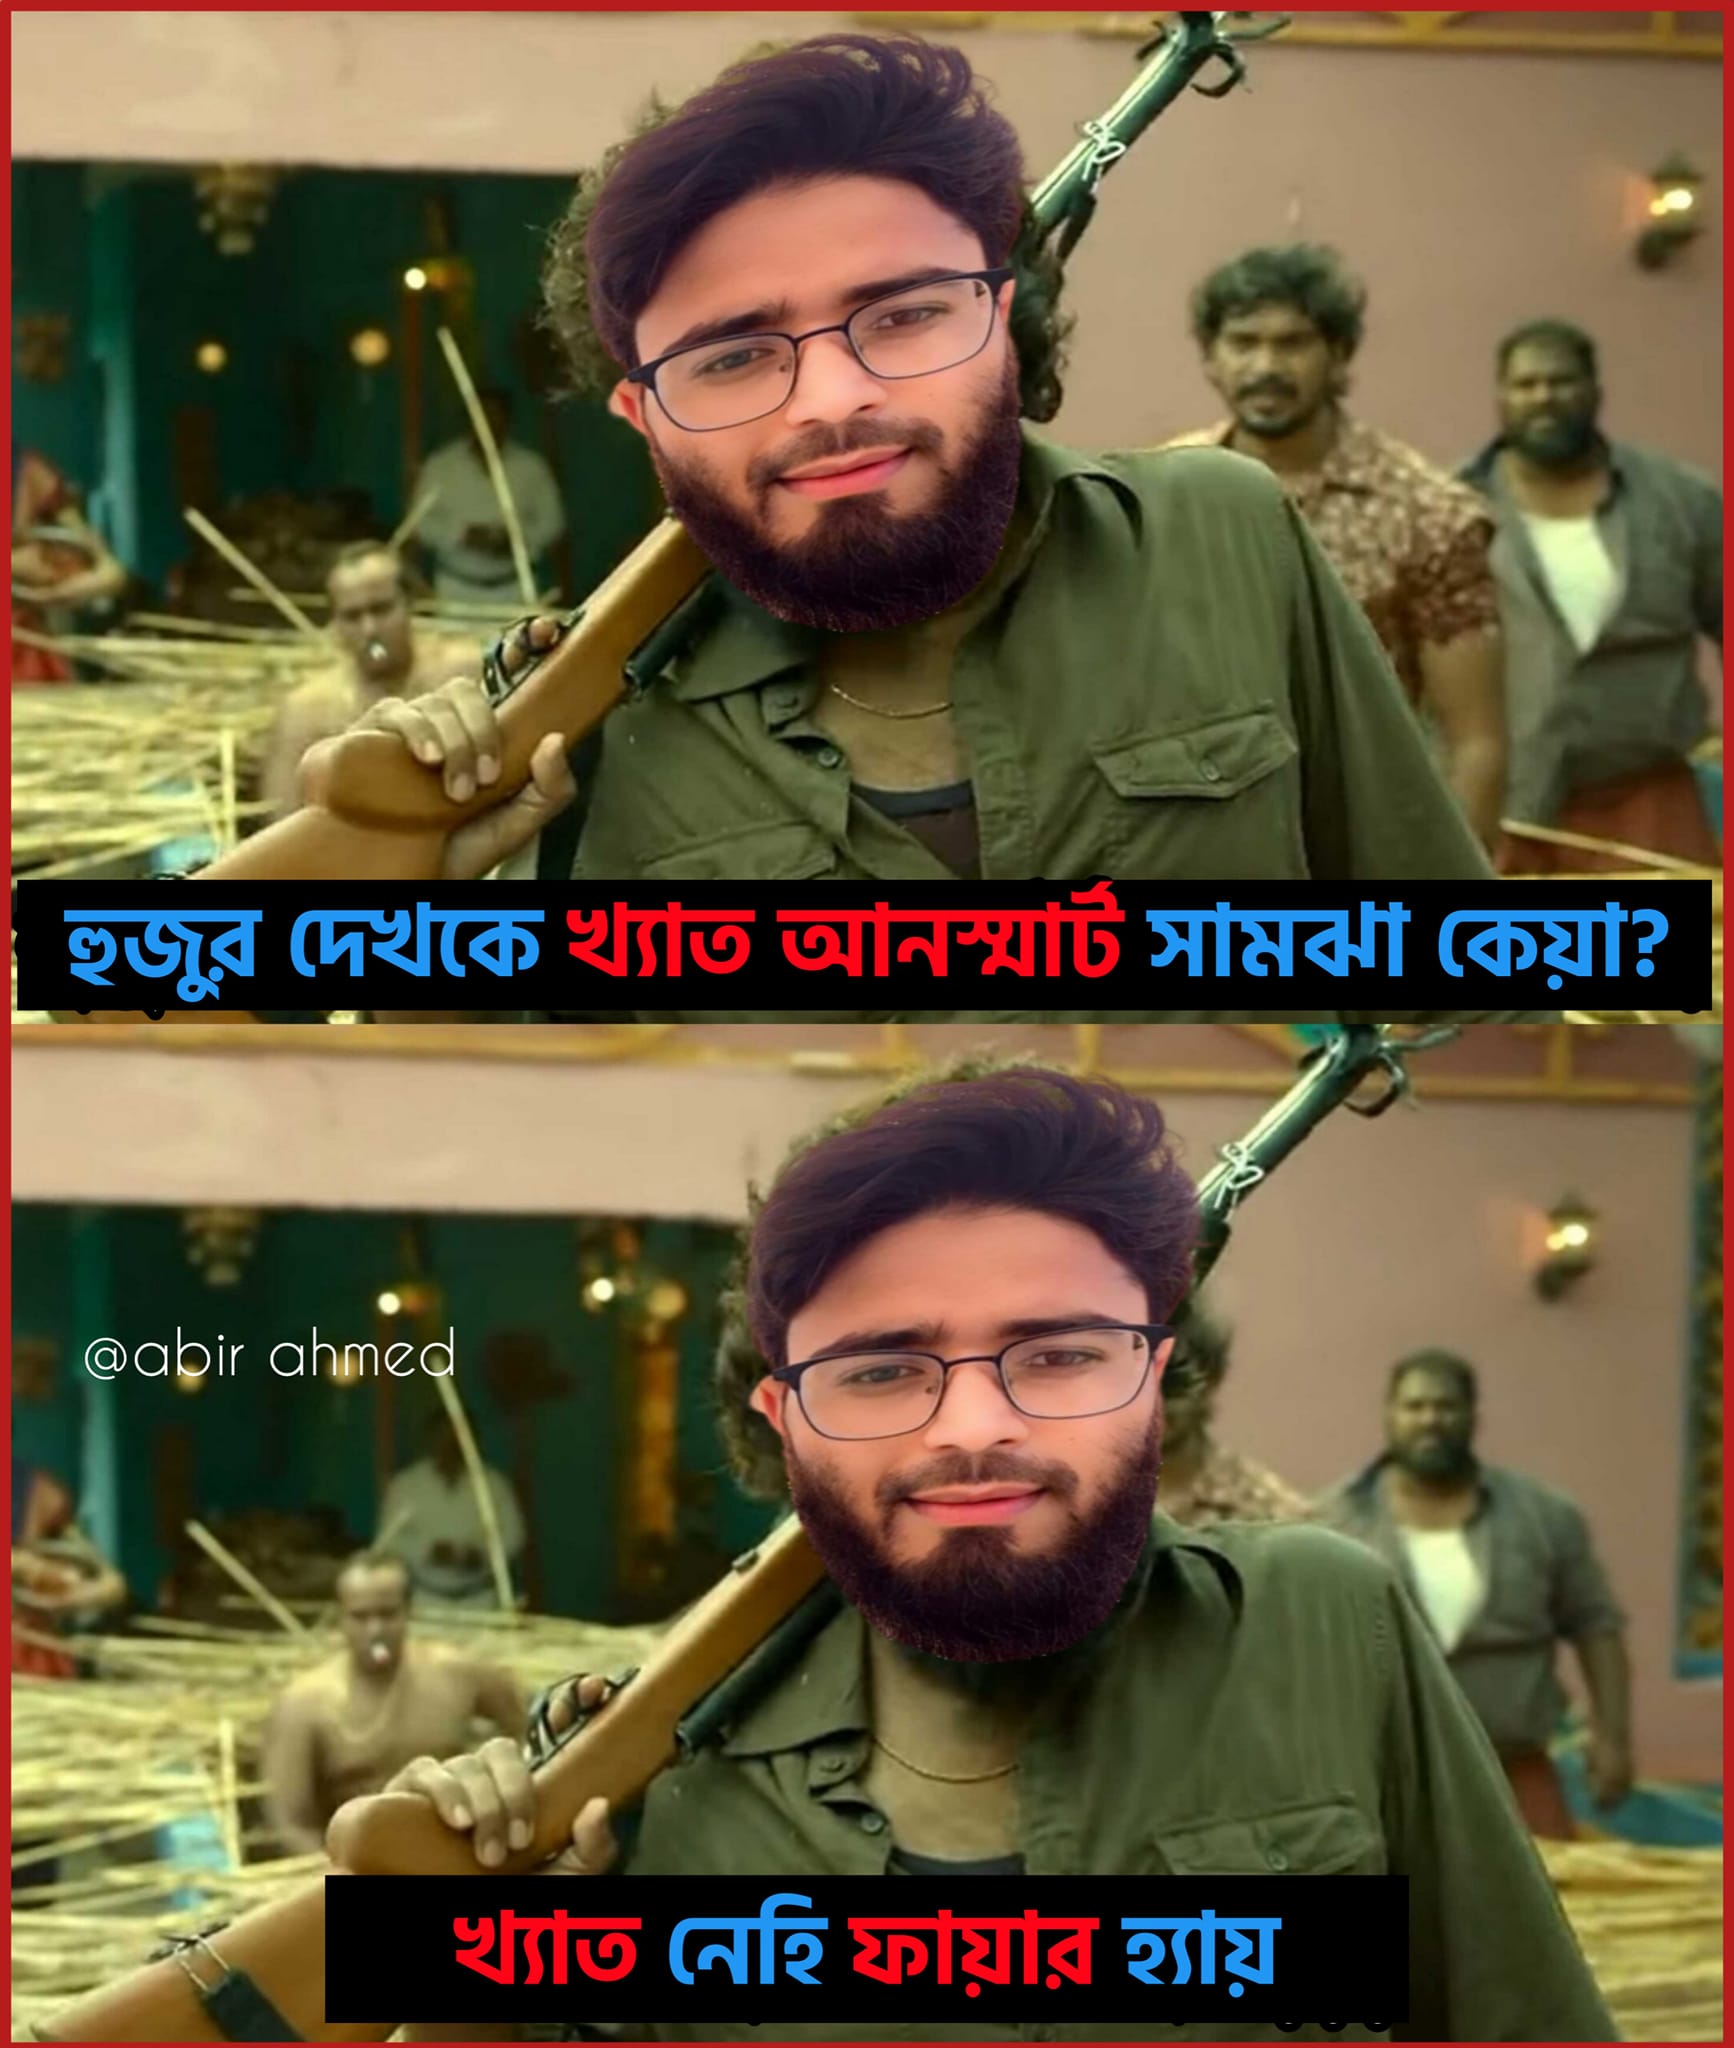
Text: হুজুর দেখতে খ্যাত আনস্মার্ট সামঝা কেয়া খ্যাত নেহি ফায়ার হ্যায়
Label: Non Hate